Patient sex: M
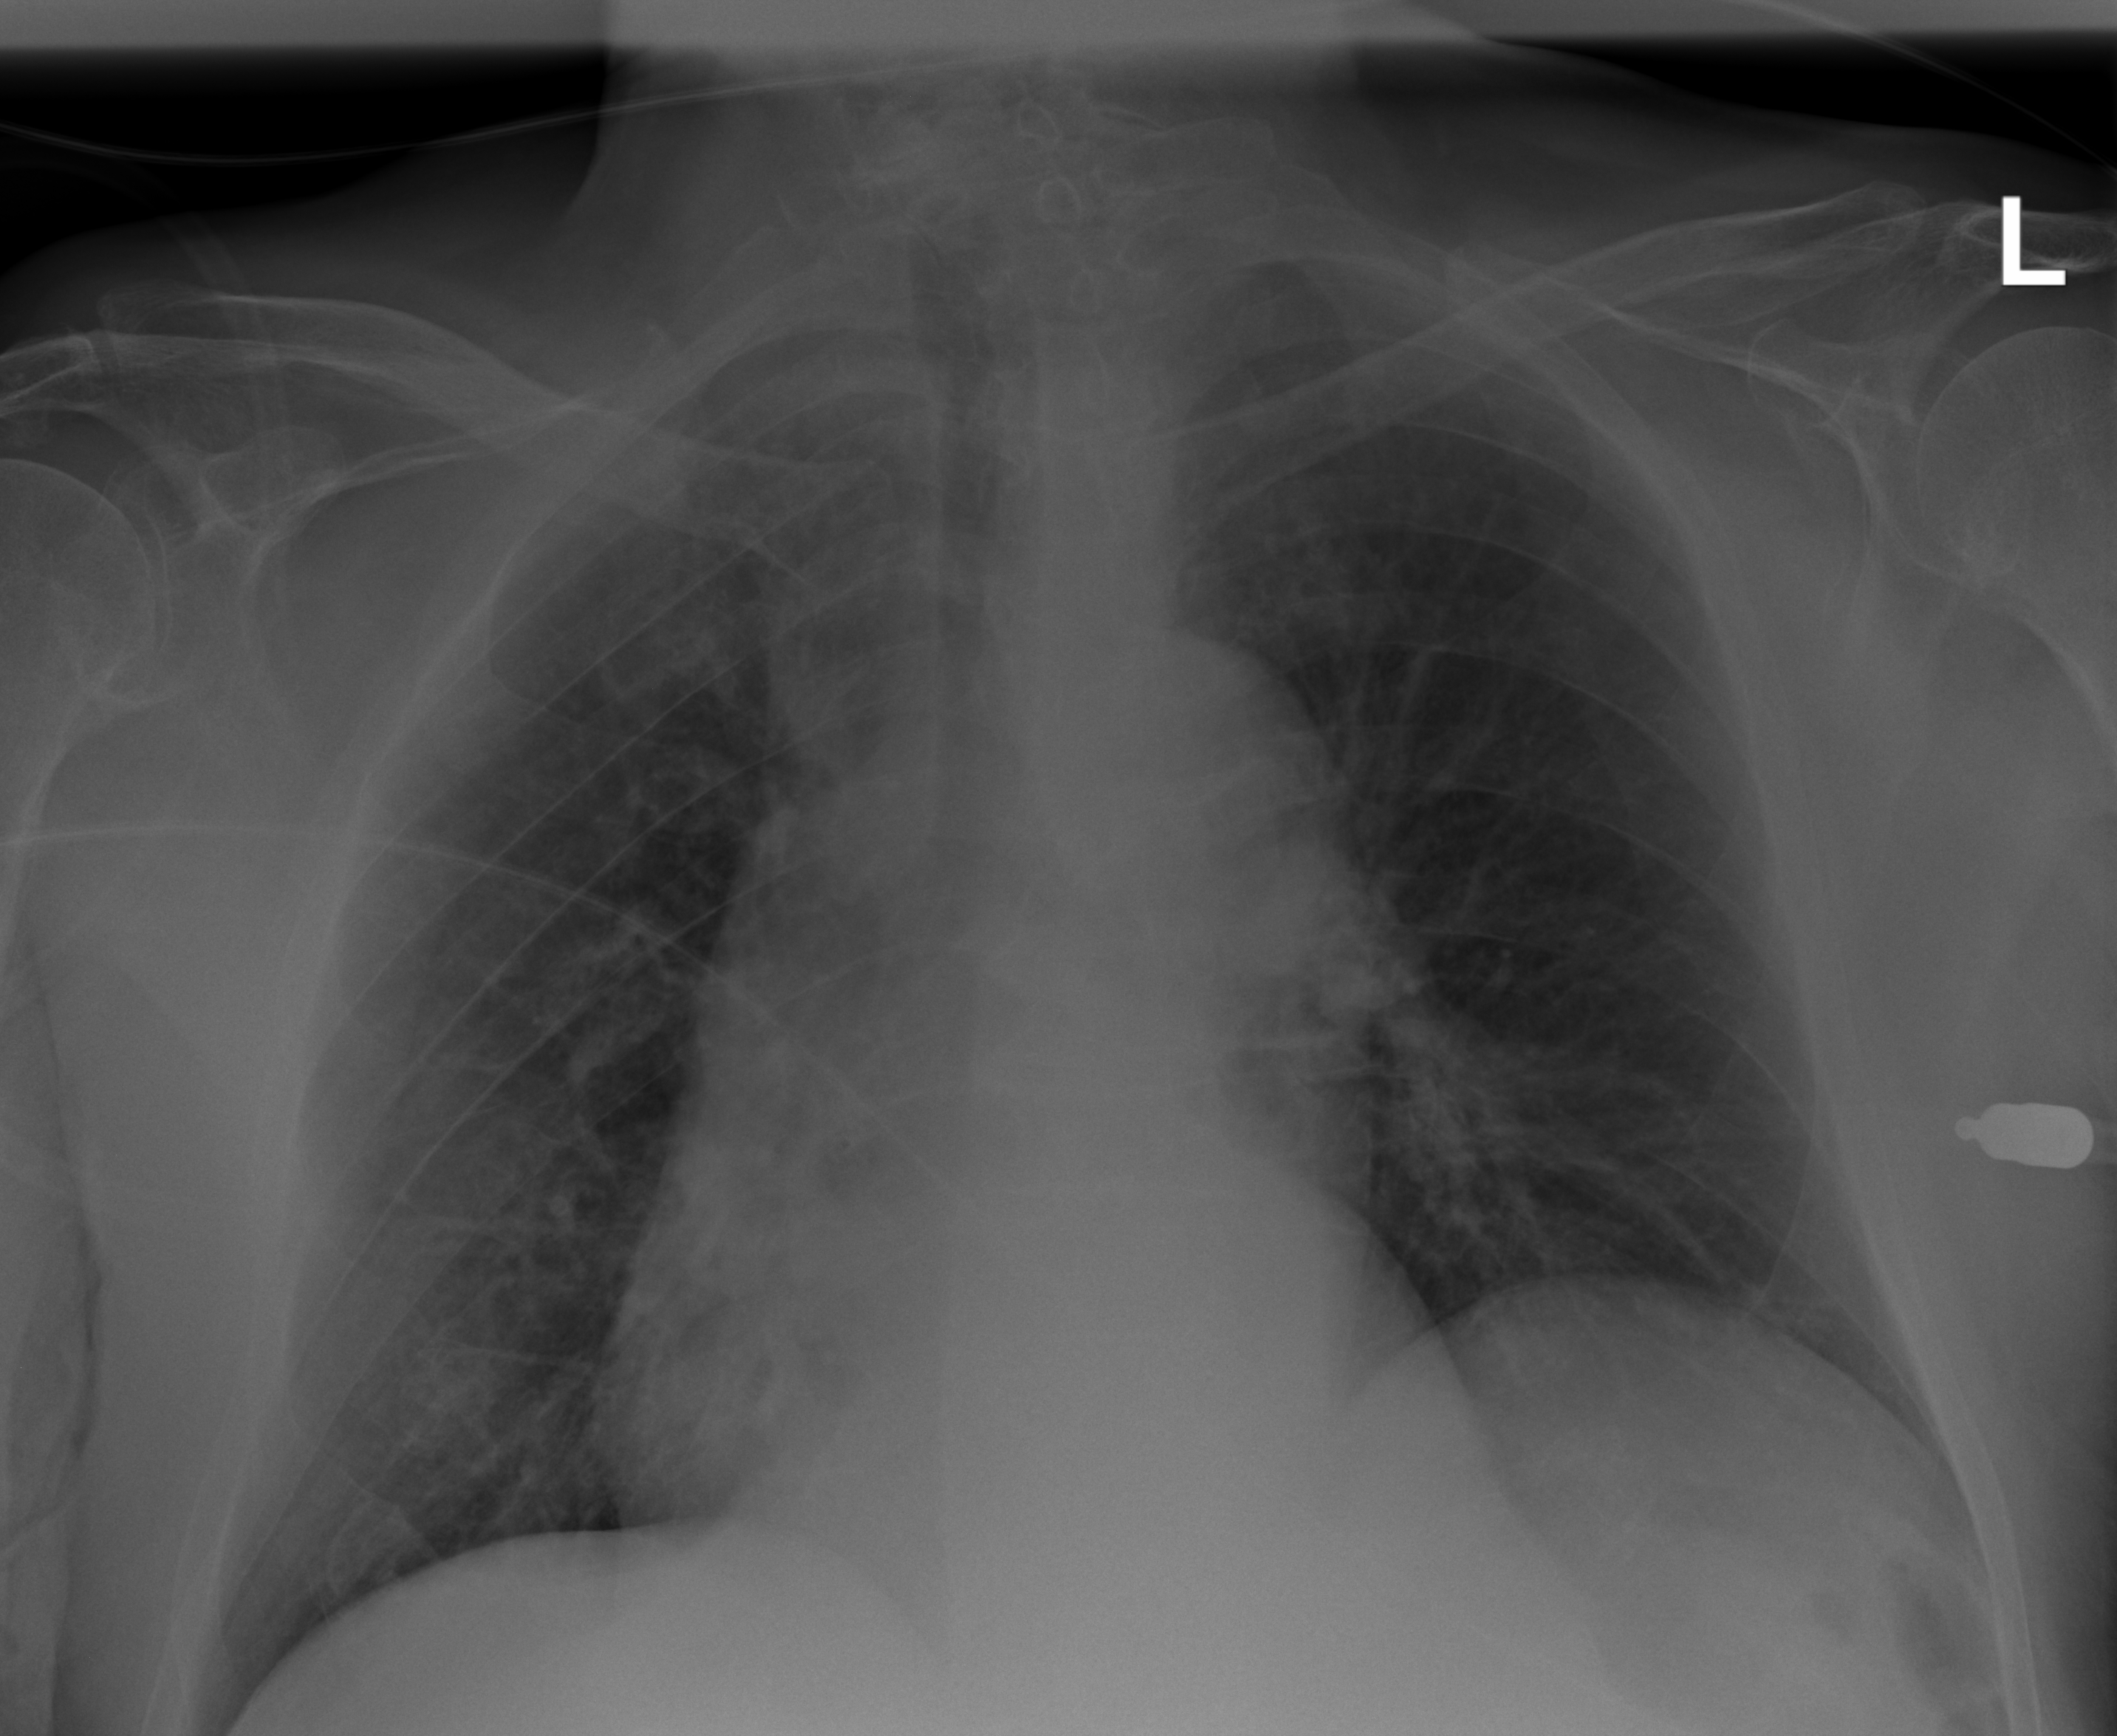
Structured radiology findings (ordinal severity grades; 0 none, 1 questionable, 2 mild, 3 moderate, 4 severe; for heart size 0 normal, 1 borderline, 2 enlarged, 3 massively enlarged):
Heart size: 2
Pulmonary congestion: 2
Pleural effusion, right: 0
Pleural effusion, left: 0
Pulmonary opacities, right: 0
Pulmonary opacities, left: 0
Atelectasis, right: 2
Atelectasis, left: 2